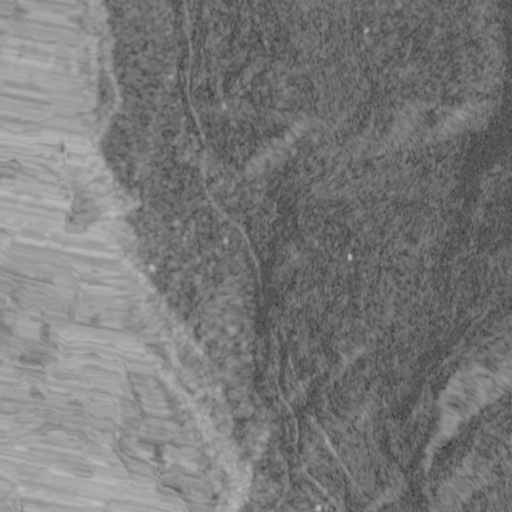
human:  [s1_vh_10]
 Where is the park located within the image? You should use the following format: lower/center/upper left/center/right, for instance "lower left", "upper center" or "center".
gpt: The park is located in the center of the image.
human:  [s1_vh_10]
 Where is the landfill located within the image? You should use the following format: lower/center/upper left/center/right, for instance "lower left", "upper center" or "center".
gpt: There is no landfill in the image.

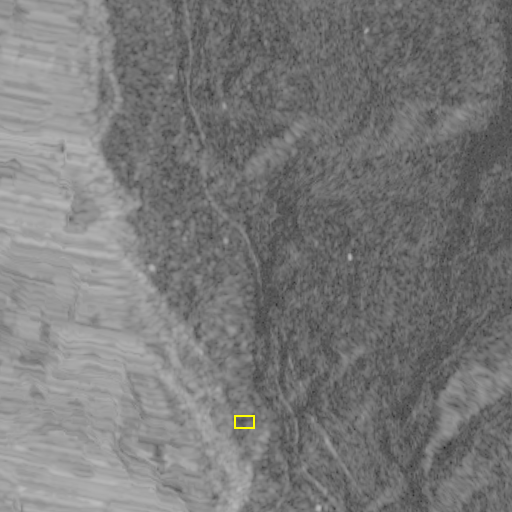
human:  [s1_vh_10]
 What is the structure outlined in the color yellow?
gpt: The structure outlined in yellow is a parking lot.
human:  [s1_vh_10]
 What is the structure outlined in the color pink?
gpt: There is no pink outline.